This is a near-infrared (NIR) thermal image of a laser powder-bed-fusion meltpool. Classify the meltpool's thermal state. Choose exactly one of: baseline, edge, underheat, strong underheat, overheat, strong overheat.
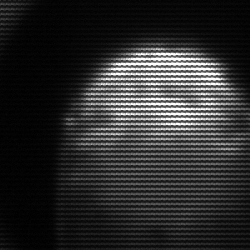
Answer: edge